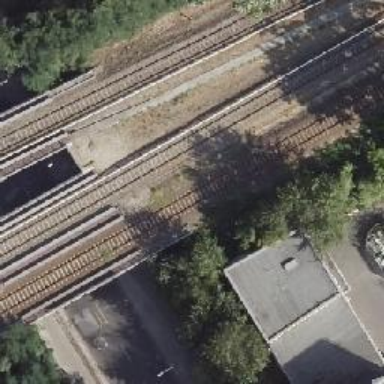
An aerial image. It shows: Bridge for the electrified light rail.